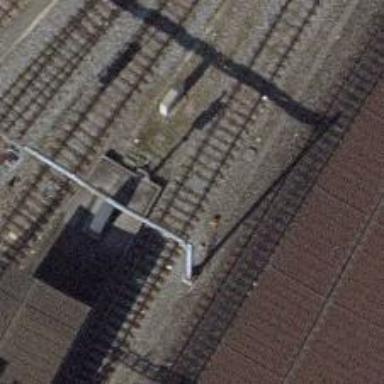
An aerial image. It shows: Railway signal.